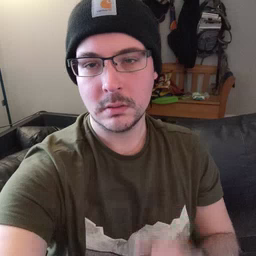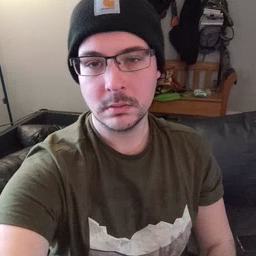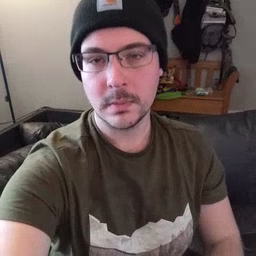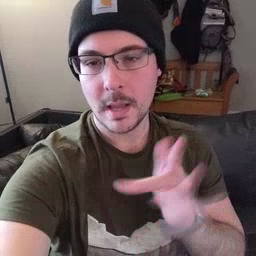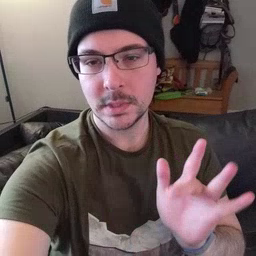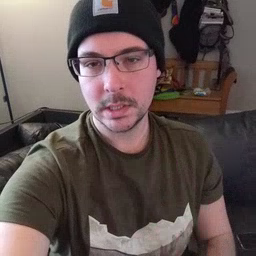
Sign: empty